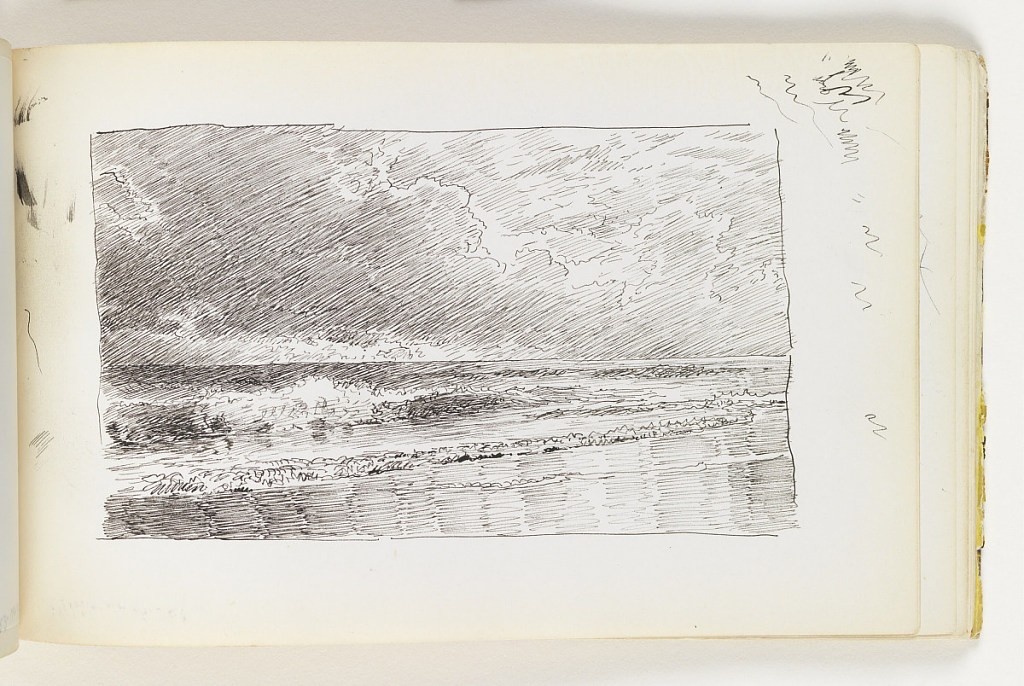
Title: Seascape with Dark Clouds and Breaking Waves
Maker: William Trost Richards, American, 1833–1905
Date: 1890–1900
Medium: Pen and black ink on off-white wove paper
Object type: Sketchbook folio
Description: Beach in foreground with large breaking waves. Dark sky with towering clouds. Miscellaneous pen strokes in margin at top right corner, ink smudges in margin at top left corner.